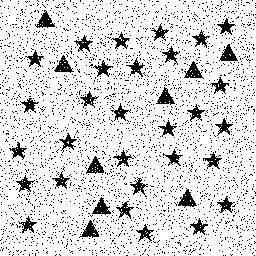
Squares: 0
Triangles: 9
Stars: 29
Total shapes: 38